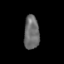
Tissue: skin
Cell type: Others
Senescence score: 0.8576
Nuclear area (px): 503
Mean DAPI intensity: 109.097